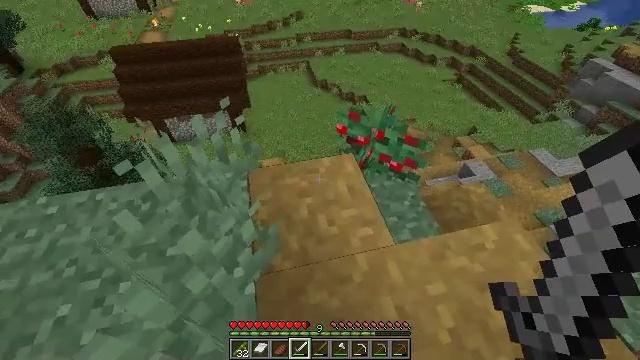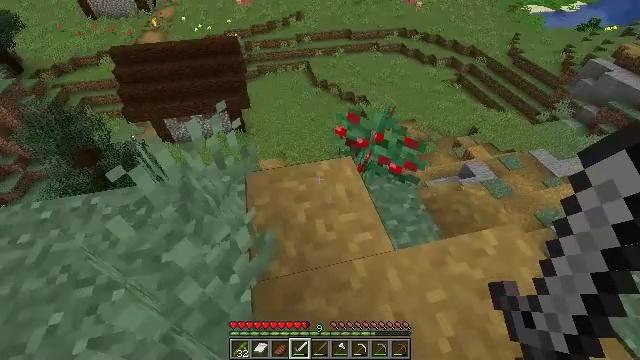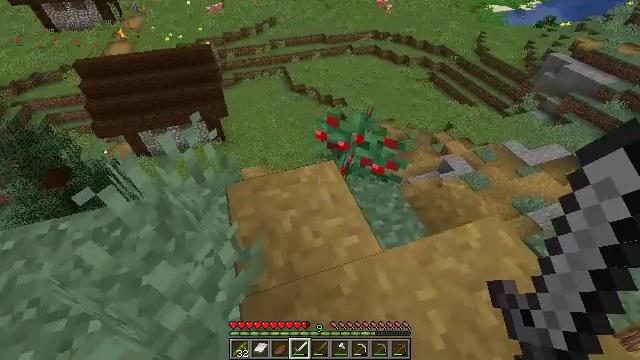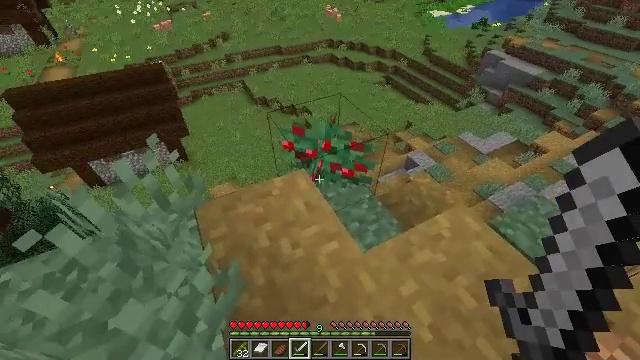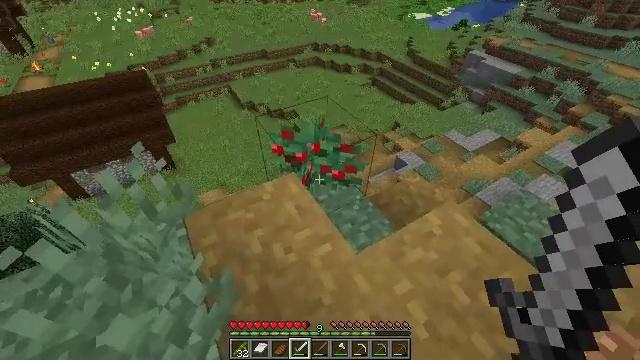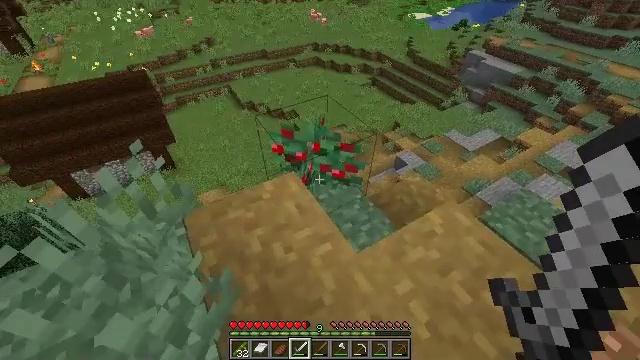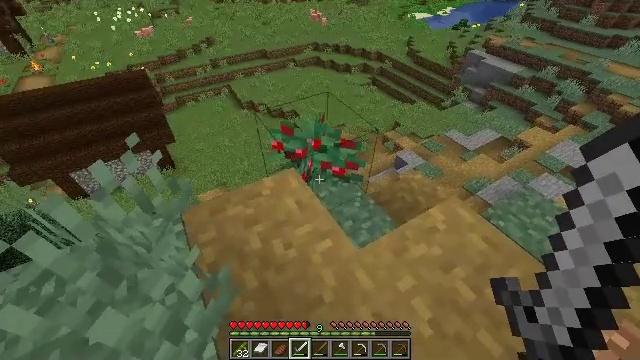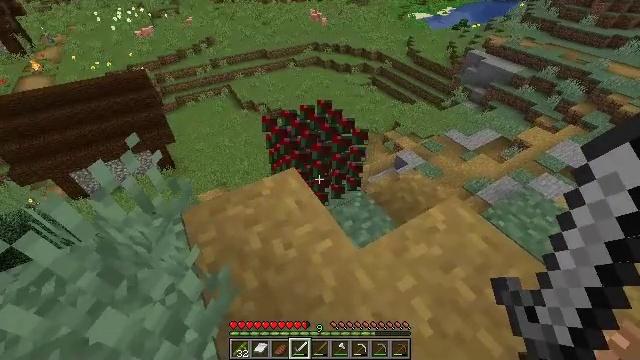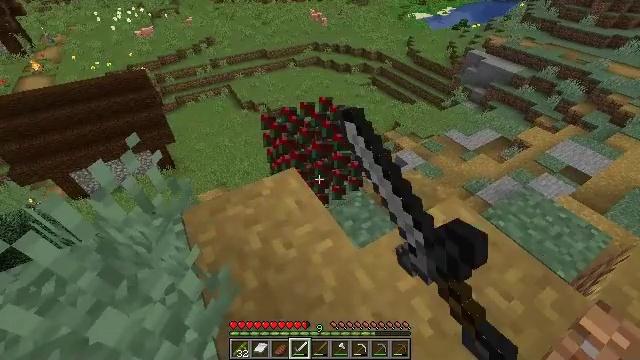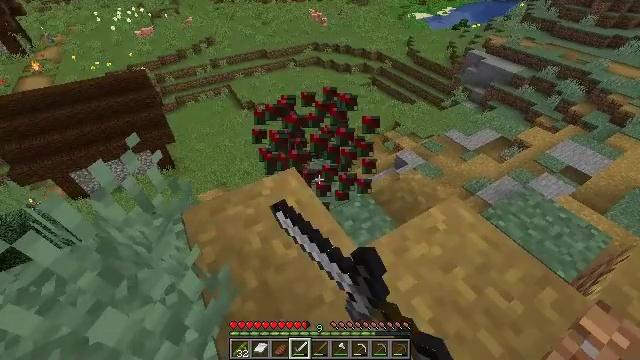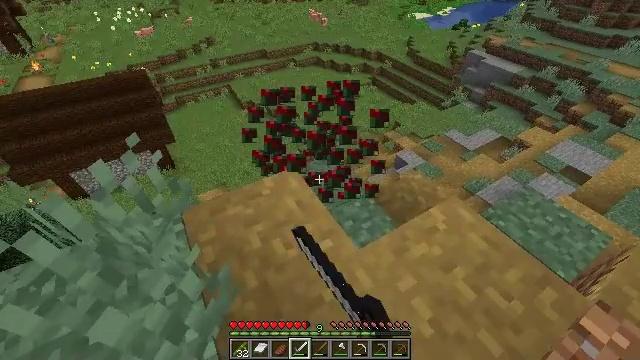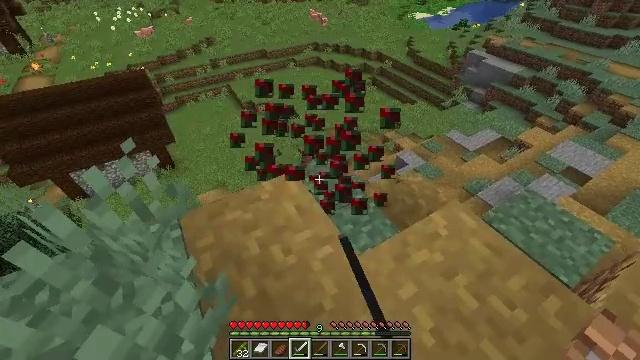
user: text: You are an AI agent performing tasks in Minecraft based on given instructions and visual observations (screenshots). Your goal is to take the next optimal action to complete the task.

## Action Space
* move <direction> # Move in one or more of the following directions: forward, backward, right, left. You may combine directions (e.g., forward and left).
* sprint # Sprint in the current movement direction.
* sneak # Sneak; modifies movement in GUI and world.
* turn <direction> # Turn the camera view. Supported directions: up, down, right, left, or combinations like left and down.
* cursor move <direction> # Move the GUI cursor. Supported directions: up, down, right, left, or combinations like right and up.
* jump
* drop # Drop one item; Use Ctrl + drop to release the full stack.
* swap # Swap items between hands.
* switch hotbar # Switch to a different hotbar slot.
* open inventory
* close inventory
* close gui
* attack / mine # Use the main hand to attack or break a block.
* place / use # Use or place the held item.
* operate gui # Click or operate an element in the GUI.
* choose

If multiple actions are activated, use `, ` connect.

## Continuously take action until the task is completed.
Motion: motion action
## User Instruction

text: Gather materials from the sweet berry bush.
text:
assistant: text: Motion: no_op
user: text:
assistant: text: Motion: turn right
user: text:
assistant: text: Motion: turn right and up
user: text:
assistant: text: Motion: turn right
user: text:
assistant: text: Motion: no_op
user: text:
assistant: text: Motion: no_op
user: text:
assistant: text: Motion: attack / mine
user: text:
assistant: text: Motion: attack / mine
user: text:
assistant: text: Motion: attack / mine
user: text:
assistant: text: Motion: attack / mine
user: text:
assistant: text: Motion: move forward
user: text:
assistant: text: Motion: no_op